Question: I have an Arduino Duemilanove setup to send a basic string of characters via the serial TX port. On the other end I have an iPhone setup to receive the message via it's serial port in the dock connector.
When I run the following command 'cat /dev/tty.iap 9600' I see the message the Arduino is sending being printed out on the terminal window. The message is 'Hello iPhone' is being sent via while loop, which prints the message repeatedly across the screen.
So my problem starts when I try to read the message in the iPhone app I am developing. I put together a simple GUI for a basic serial console within the app, and I am getting characters like following,

I am opening the serial port using the code found from <URL>
The serial interface files look like the following,
'''
#import <Foundation/Foundation.h>
#include <termios.h> /* POSIX terminal control definitions */
@protocol JailbrokenSerialDelegate
- (void) JailbrokenSerialReceived:(char)ch;
@end
@interface JailbrokenSerial : NSObject {
NSThread *thread;
__unsafe_unretained id<JailbrokenSerialDelegate> _receiver; // added "__unsafe_unretained" because of SO thread
int fd;
struct termios gOriginalTTYAttrs;
BOOL debug; // will print debugging message if YES
BOOL nonBlock; // will act as nonblocking mode. delegate 'receiver' required
char receivedCh;
}
@property (nonatomic, assign) id<JailbrokenSerialDelegate> receiver;
@property (nonatomic, assign) BOOL debug;
@property (nonatomic, assign) BOOL nonBlock;
- (id)initWithReceiver:(id<JailbrokenSerialDelegate>) receiver;
- (BOOL)open:(int)baudRate;
- (BOOL)isOpened;
- (void)close;
- (ssize_t)read:(void *)buffer length:(size_t)len;
- (void)write:(const char *)message length:(int)len;
- (void)write:(NSString *)message;
@end
'''
'''
#include <stdio.h> /* Standard input/output definitions */
#include <string.h> /* String function definitions */
#include <unistd.h> /* UNIX standard function definitions */
#include <fcntl.h> /* File control definitions */
#include <errno.h> /* Error number definitions */
#include <sys/ioctl.h>
#import "JailbrokenSerial.h"
@interface JailbrokenSerial ()
- (void)readPoller;
@property (nonatomic, retain) NSThread *thread;
@end
@implementation JailbrokenSerial
//@synthesize receiver = _receiver;
@synthesize debug, nonBlock;
@synthesize thread;
- (id)init
{
self = [super init];
if (self) {
// Initialization code here.
fd = -1;
debug = false;
nonBlock = false;
self.thread = nil;
}
return self;
}
- (id)initWithReceiver:(id<JailbrokenSerialDelegate>) receiver {
self = [self init];
if(self) {
[self setReceiver:receiver];
}
return self;
}
- (void)dealloc {
[thread cancel];
//[thread release];
// [super dealloc];
}
- (void)readPoller {
// // Top-level pool
char ch;
int buf_len;
// NSAutoreleasePool *pool = [[NSAutoreleasePool alloc] init];
NSRunLoop* myRunLoop = [NSRunLoop currentRunLoop];
while(![[NSThread currentThread] isCancelled]) {
buf_len = read(fd,&ch,1); // Read 1 byte over serial. This will block
// NSLog(@"Loop");
// If something can be read
if(buf_len == 1) {
receivedCh = ch;
[self performSelectorOnMainThread:@selector(sendReadMessage) withObject:nil waitUntilDone:YES];
}
else if(buf_len == -1) {
[NSThread sleepForTimeInterval:0.1]; // set the wait time for the read loop - IMPORTANT
}
[myRunLoop runUntilDate:[NSDate dateWithTimeIntervalSinceNow:1]];
}
//[pool release];
}
- (void)sendReadMessage {
[self.receiver JailbrokenSerialReceived:receivedCh];
}
- (ssize_t)read:(void *)buffer length:(size_t)len {
return read(fd, buffer, len);
}
- (BOOL)open:(int)baudRate {
struct termios options;
int fileDescriptor = open("/dev/tty.iap", O_RDWR | O_NOCTTY | O_NONBLOCK);
// int fileDescriptor = open("/dev/tty.iap", O_RDWR | O_NOCTTY | O_NDELAY);
if (fileDescriptor == -1)
{
if(debug) NSLog(@"Error opening serial port %@ - %s(%d).", @"/dev/tty.iap", strerror(errno), errno);
close(fileDescriptor);
return false;
}
if(ioctl(fileDescriptor, TIOCEXCL) == -1) {
if(debug) NSLog(@"Error setting TIOCEXCL on %@ - %s(%d).", @"/dev/tty.iap", strerror(errno), errno);
close(fileDescriptor);
return false;
}
if(nonBlock) {
if(fcntl(fileDescriptor, F_SETFL, O_NONBLOCK) == -1) {
if(debug) NSLog(@"Error setting O_NONBLOCK on %@ - %s(%d).", @"/dev/tty.iap", strerror(errno), errno);
close(fileDescriptor);
return false;
}
}
else {
if(fcntl(fileDescriptor, F_SETFL, 0) == -1) {
if(debug) NSLog(@"Error clearing O_NONBLOCK on %@ - %s(%d).", @"/dev/tty.iap", strerror(errno), errno);
close(fileDescriptor);
return false;
}
}
tcgetattr(fileDescriptor, &gOriginalTTYAttrs);
options = gOriginalTTYAttrs;
if(debug) {
NSLog(@"Current input baud rate is %d
", (int) cfgetispeed(&options));
NSLog(@"Current output baud rate is %d
", (int) cfgetospeed(&options));
}
// Set raw input (non-canonical) mode, with reads blocking until either a single character
// has been received or a one second timeout expires.
// See tcsetattr(4) ("man 4 tcsetattr") and termios(4) ("man 4 termios") for details.
cfmakeraw(&options);
options.c_cc[VMIN] = 1;
options.c_cc[VTIME] = 10;
// The baud rate, word length, and handshake options can be set as follows:
cfsetspeed(&options, baudRate); // Set 19200 baud
options.c_cflag &= ~PARENB; // Set as 8-1-N
options.c_cflag &= ~CSTOPB;
options.c_cflag &= ~CSIZE;
options.c_cflag |= CS8;
if(debug) {
NSLog(@"Input baud rate changed to %d
", (int) cfgetispeed(&options));
NSLog(@"Output baud rate changed to %d
", (int) cfgetospeed(&options));
}
tcsetattr(fileDescriptor, TCSANOW, &options);
fd = fileDescriptor;
if(nonBlock) {
self.thread = [[NSThread alloc] initWithTarget:self selector:@selector(readPoller) object:nil];
[thread start];
}
return true;
}
- (BOOL)isOpened {
if(fd==-1)
return false;
else
return true;
}
- (void)close{
if(fd != -1) {
close(fd);
fd = -1;
[thread cancel];
self.thread = nil;
if(debug)
NSLog(@"Closed");
}
}
- (void)write:(const char *)message length:(int)len {
if(fd != -1) {
write(fd, message, len);
}
if(debug) {
NSLog(@"%d bytes wrote", len);
}
}
- (void)write:(NSString *)message {
[self write:[message UTF8String] length:[message length]];
}
@end
'''
I am opening the serial port within the Serial Console View Controller like so,
'''
#import <UIKit/UIKit.h>
// #import "Serial.c"
#import "JailbrokenSerial.h"
#define BUFFER_LEN 1024
@interface ViewControllerSerialConsole : UIViewController <JailbrokenSerialDelegate> {
JailbrokenSerial *serial;
UInt8 rxBuffer[BUFFER_LEN];
UInt8 txBuffer[BUFFER_LEN];
}
@property (weak, nonatomic) IBOutlet UITextField *textEntry;
@property (weak, nonatomic) IBOutlet UIButton *btnSend;
@property (weak, nonatomic) IBOutlet UITextView *serialView;
/*
@property (weak, nonatomic) IBOutlet UIToolbar *btnOpen;
@property (weak, nonatomic) IBOutlet UIToolbar *btnClose;
@property (weak, nonatomic) IBOutlet UIToolbar *btnDone;
*/
- (IBAction)donePressed:(id)sender;
- (IBAction)sendString:(id)sender;
- (IBAction)openSerial:(id)sender;
- (IBAction)closeSerial:(id)sender;
@end
'''
'''
#import "ViewControllerSerialConsole.h"
@interface ViewControllerSerialConsole ()
@end
@implementation ViewControllerSerialConsole
@synthesize textEntry = _textEntry;
@synthesize btnSend = _btnSend;
@synthesize serialView = _serialView;
- (id)initWithNibName:(NSString *)nibNameOrNil bundle:(NSBundle *)nibBundleOrNil
{
self = [super initWithNibName:nibNameOrNil bundle:nibBundleOrNil];
if (self) {
// Custom initialization
}
return self;
}
- (void)viewDidLoad
{
[super viewDidLoad];
}
- (void)viewDidUnload
{
[self setTextEntry:nil];
[self setBtnSend:nil];
[self setSerialView:nil];
/*
[self setBtnOpen:nil];
[self setBtnClose:nil];
[self setBtnDone:nil];
*/
[super viewDidUnload];
// Release any retained subviews of the main view.
}
- (BOOL)shouldAutorotateToInterfaceOrientation:(UIInterfaceOrientation)interfaceOrientation
{
return (interfaceOrientation == UIInterfaceOrientationPortrait);
}
- (IBAction)donePressed:(id)sender
{
[self dismissModalViewControllerAnimated:YES];
}
- (IBAction)sendString:(id)sender {
// dismiss keyboard
[self.textEntry resignFirstResponder];
}
- (IBAction)openSerial:(id)sender
{
serial.debug = YES; // debug messaages will be printed out using NSLog() if the flag is set to YES
[serial open:B9600];
NSLog(@"%c", [serial isOpened]);
serial.nonBlock = true;
serial.receiver = self;
char buffer[12];
[serial read:buffer length:12]; // will be blocked until read 5 characters.
// print line to textview
_serialView.text = [NSString stringWithFormat:@"%s",buffer];
}
- (IBAction)closeSerial:(id)sender
{
[serial close];
}
@end
'''
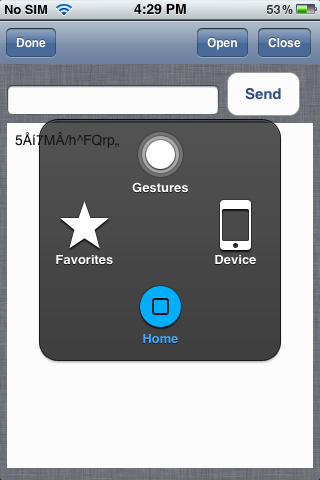
Answer: I removed all the wires from the breakout board, and resoldered all the connections, and that seemed to fix my problem :)